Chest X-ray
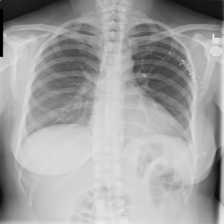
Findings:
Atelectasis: negative
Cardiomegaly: negative
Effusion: negative
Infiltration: negative
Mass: negative
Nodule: negative
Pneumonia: negative
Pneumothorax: negative
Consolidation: negative
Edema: negative
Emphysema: negative
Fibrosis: negative
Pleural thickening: negative
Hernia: negative